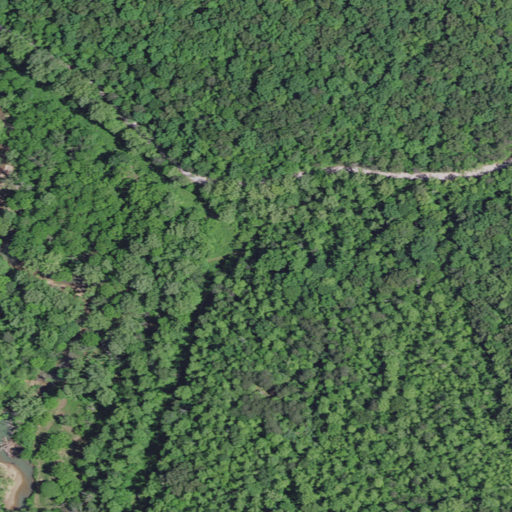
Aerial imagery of valley in Kentucky named Perkins Hollow containing deciduous forest and open development